Interaction volume radius: 5 \u00c5
Interaction volume height: 35 \u00c5
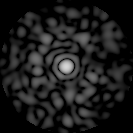
Disorder parameter: 0.8321